Question: I am using the latest <URL>
I'm trying get logs from a file with logs in pattern :
'''
[%d] [%t] [%c] [%m]%n
'''
and I don't know why it doesn't work - whole log is read as '%m'. When I use pattern without '%c' every log is displayed correctly.

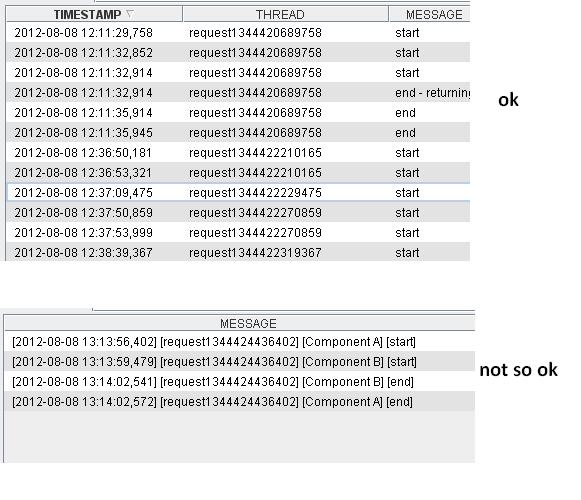
Answer: Try this pattern instead
[TIMESTAMP] [THREAD] [LOGGER] [MESSAGE]
(I'm assuming your logs also have those "[]", otherwise remove them)